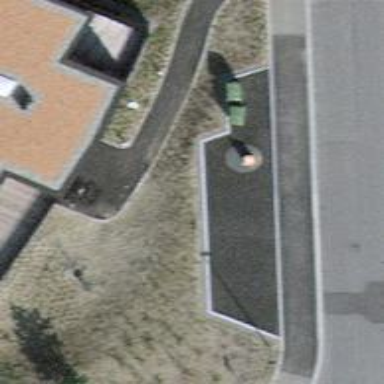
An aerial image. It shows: Waste disposal facility.